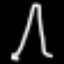
Label: The Eiffel Tower